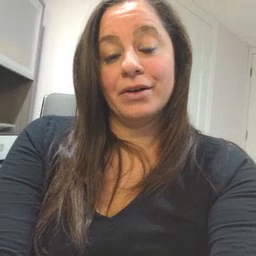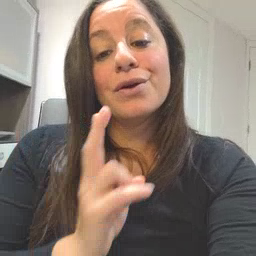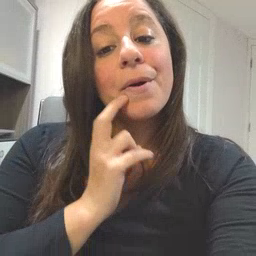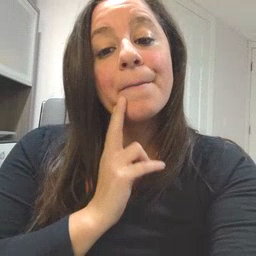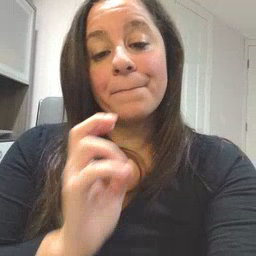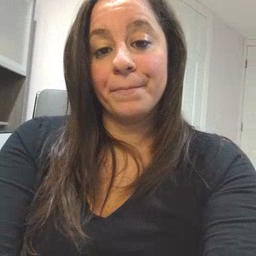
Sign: gum